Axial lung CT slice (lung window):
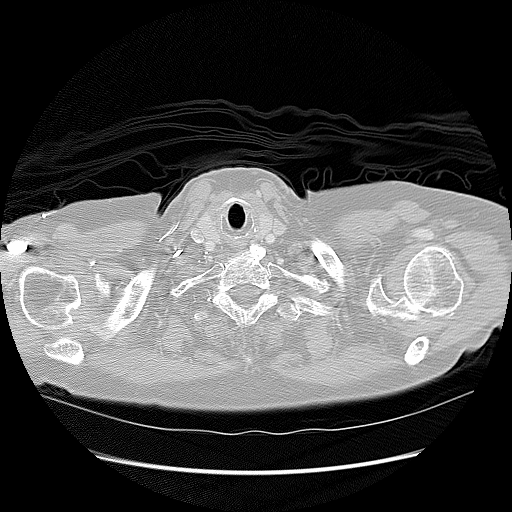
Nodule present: no